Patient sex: M
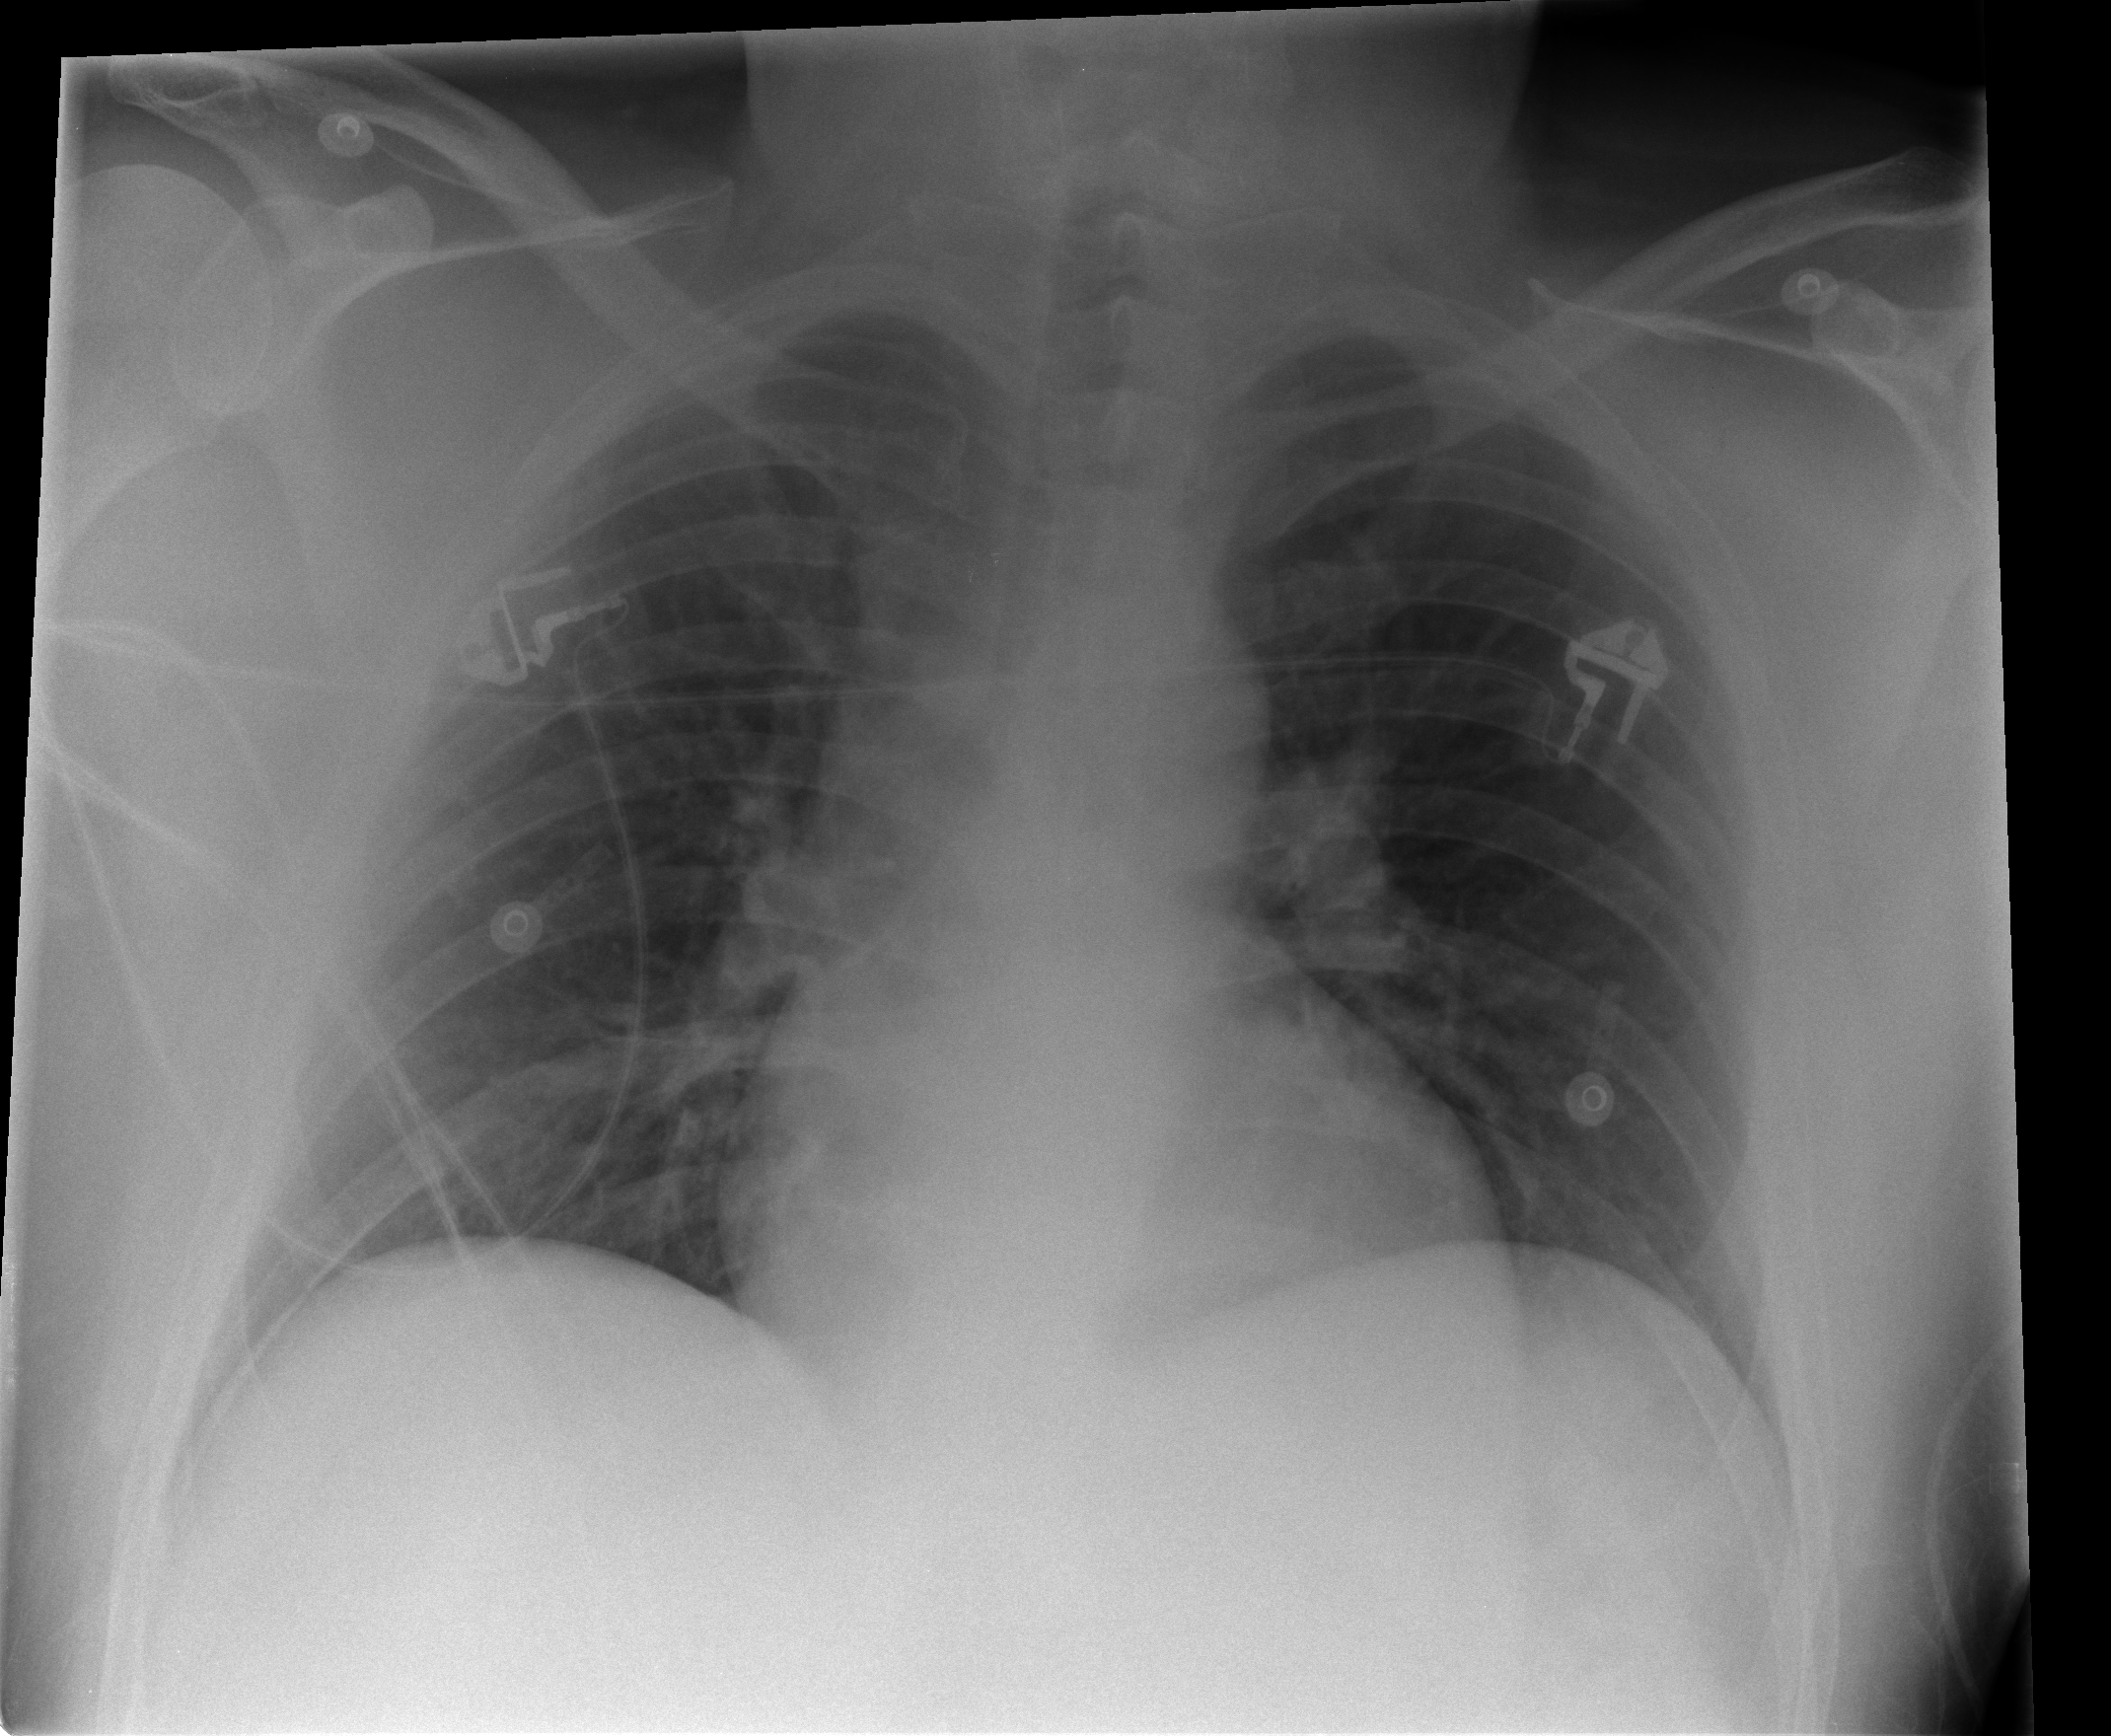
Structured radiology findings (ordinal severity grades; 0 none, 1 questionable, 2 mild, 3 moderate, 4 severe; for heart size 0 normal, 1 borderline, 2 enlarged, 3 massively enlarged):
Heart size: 1
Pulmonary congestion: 0
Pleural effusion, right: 0
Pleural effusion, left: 0
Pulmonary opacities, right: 0
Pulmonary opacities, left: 0
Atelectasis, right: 1
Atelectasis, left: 0